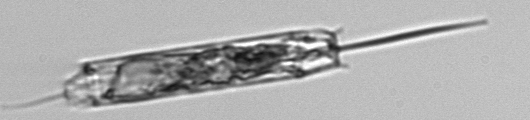
Label: Ditylum_brightwellii